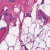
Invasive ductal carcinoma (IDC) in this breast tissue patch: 0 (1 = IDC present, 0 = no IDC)